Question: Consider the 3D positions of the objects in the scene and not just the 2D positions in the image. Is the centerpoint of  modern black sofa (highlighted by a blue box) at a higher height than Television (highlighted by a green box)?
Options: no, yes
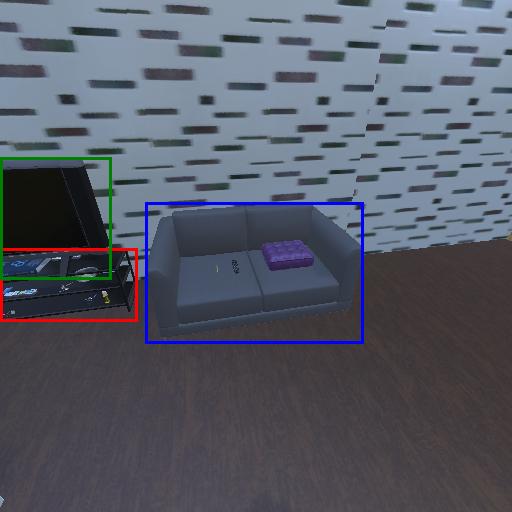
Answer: no